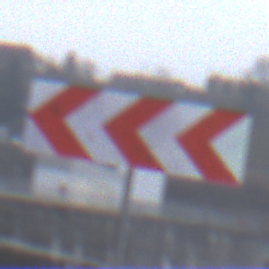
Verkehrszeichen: RichtungstafelnInKurvenGrossRechts
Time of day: MorningAfternoon
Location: Outdoor (Suburban)
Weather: Overcast
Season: NotSpecified
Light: Natural